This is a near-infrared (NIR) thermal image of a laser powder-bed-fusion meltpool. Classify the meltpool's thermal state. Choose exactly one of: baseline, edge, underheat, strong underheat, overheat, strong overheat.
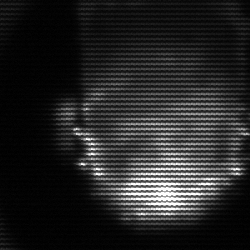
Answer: baseline